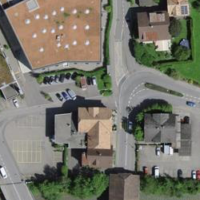
EUNIS habitat code: 54
Species observed at this site:
Symphoricarpos albus